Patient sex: M
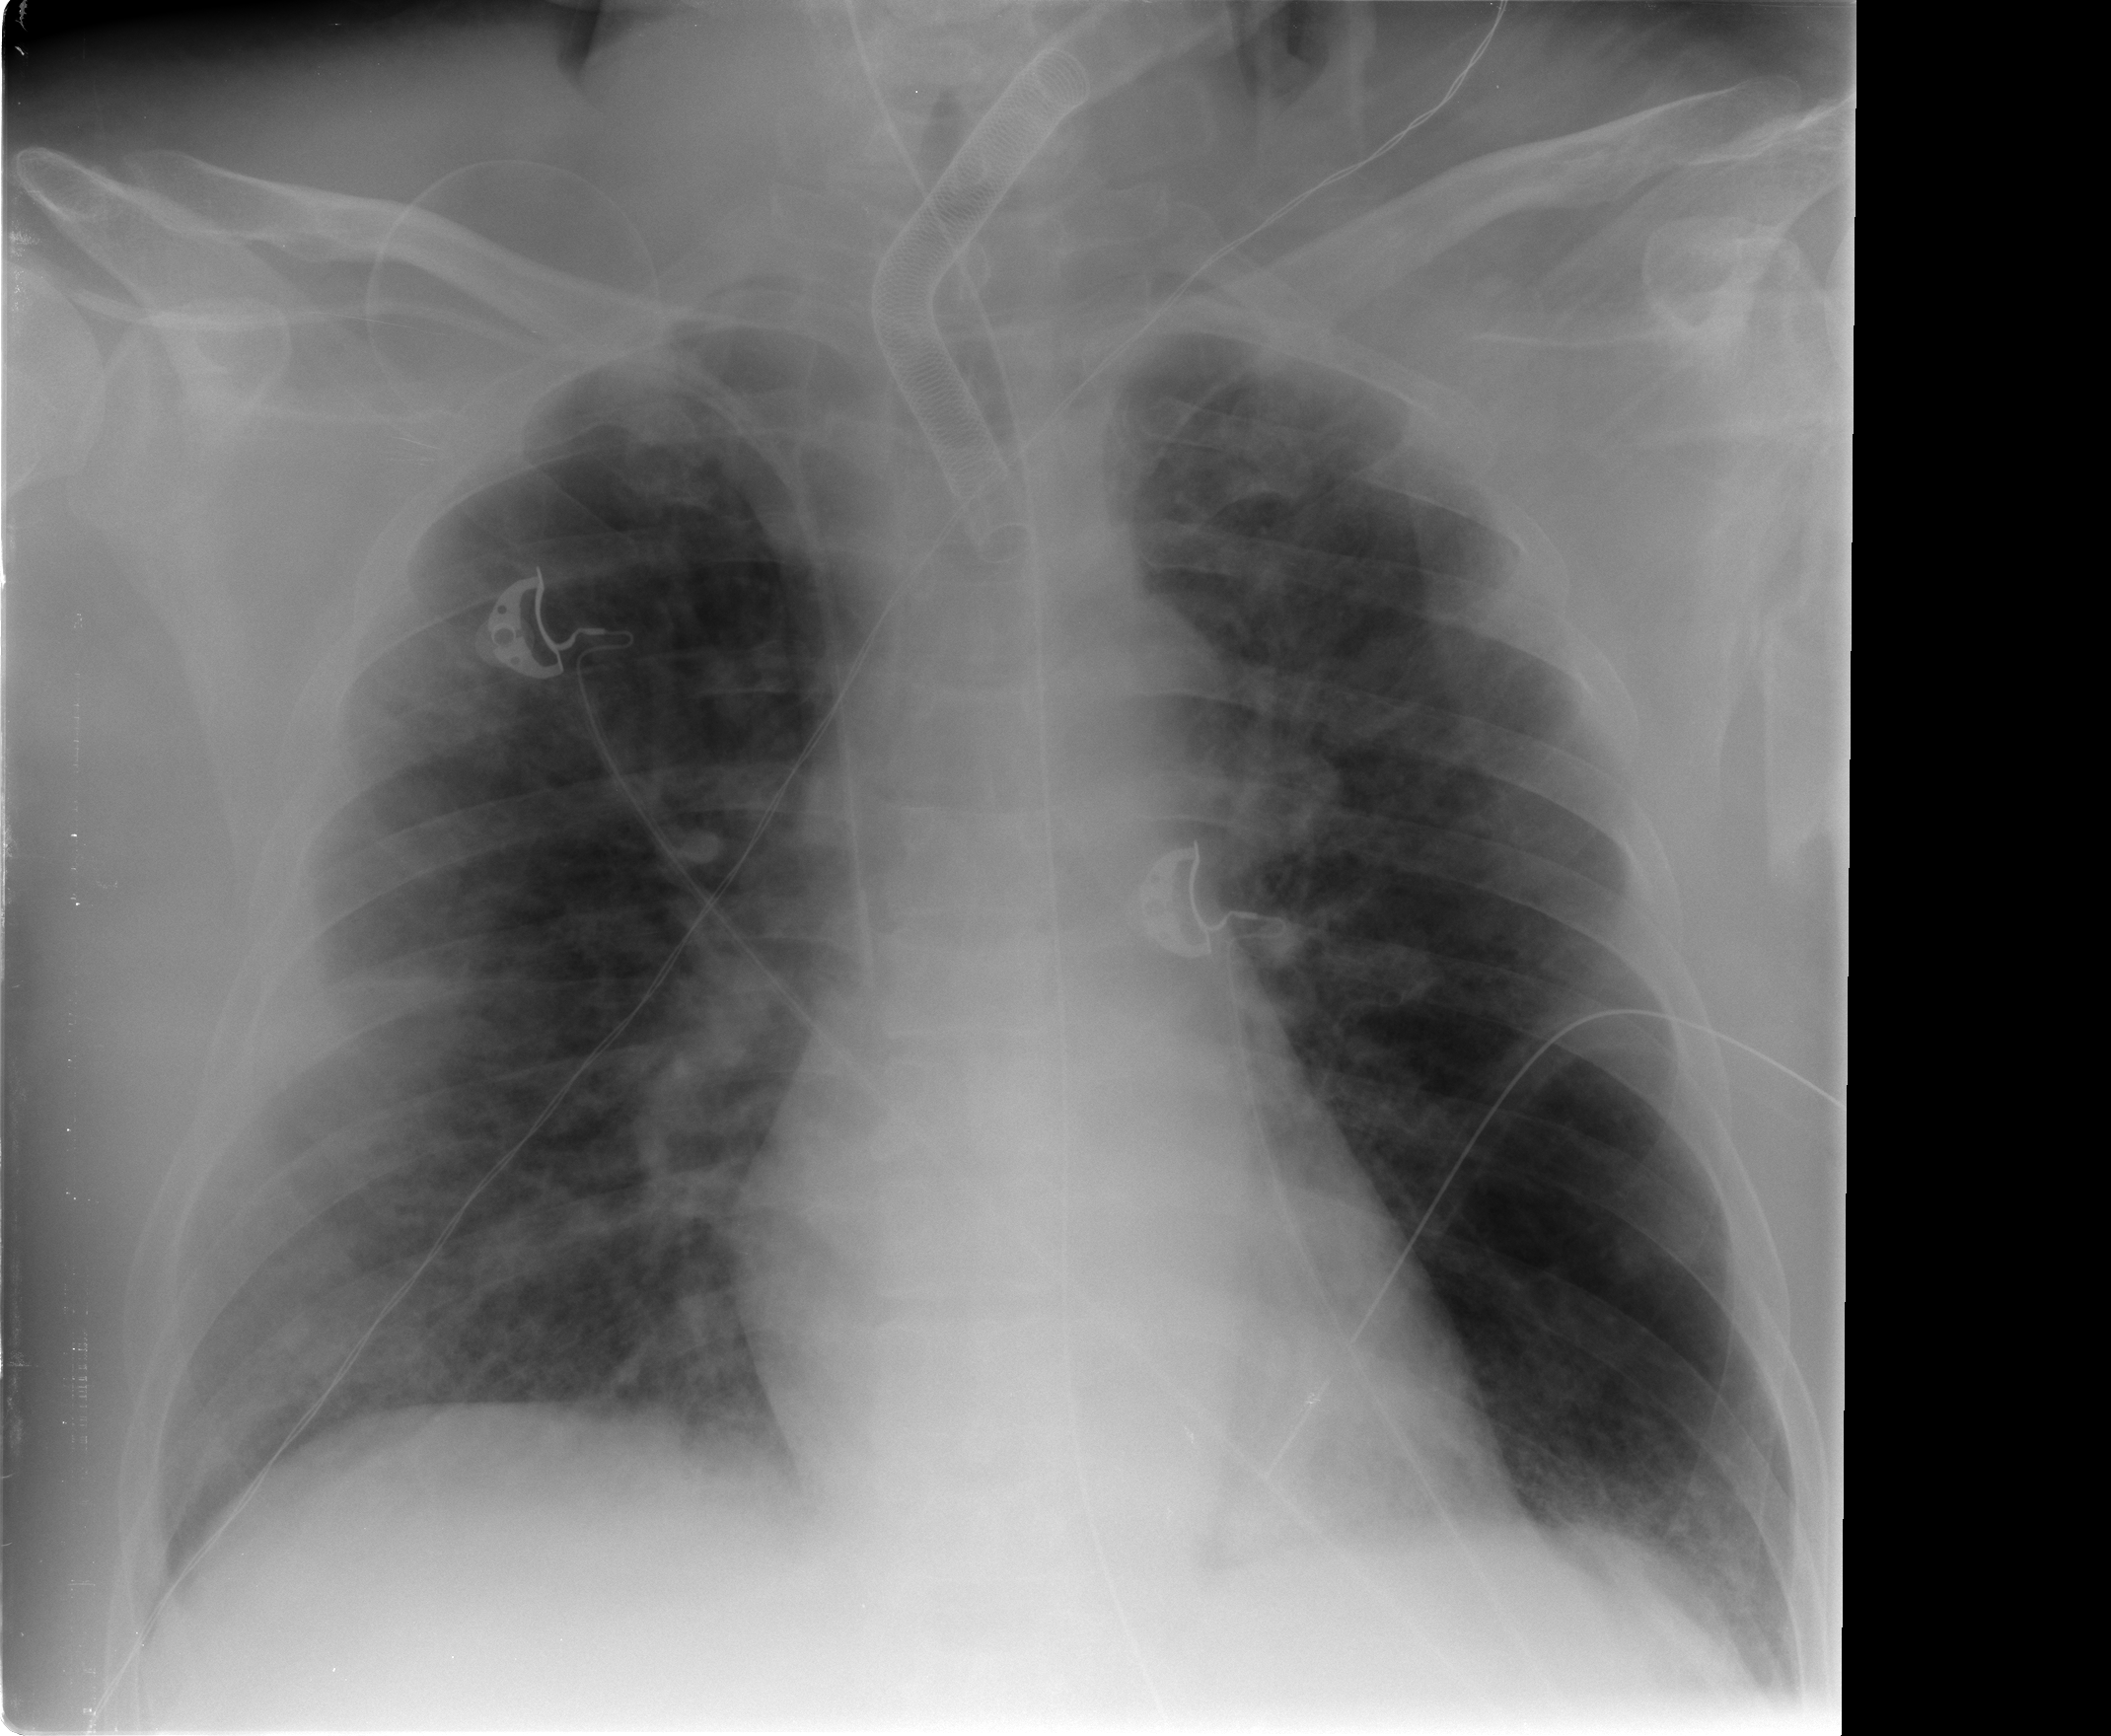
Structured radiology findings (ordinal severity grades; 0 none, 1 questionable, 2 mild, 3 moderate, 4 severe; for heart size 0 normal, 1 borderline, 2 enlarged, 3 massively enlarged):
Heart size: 0
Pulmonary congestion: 3
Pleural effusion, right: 0
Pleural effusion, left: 0
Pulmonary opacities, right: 3
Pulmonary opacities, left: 3
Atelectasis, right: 2
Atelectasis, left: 2